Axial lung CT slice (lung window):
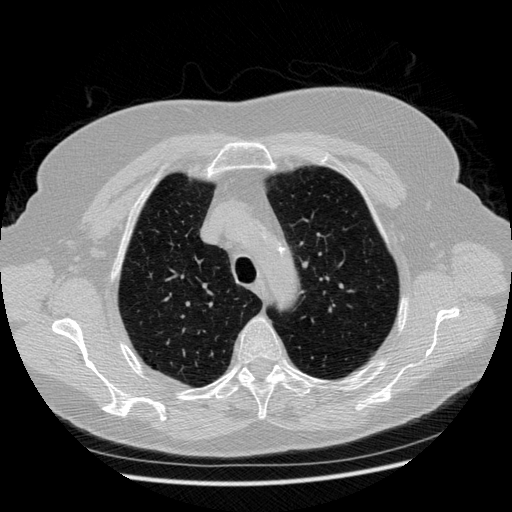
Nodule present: no